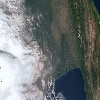
Label: cloud